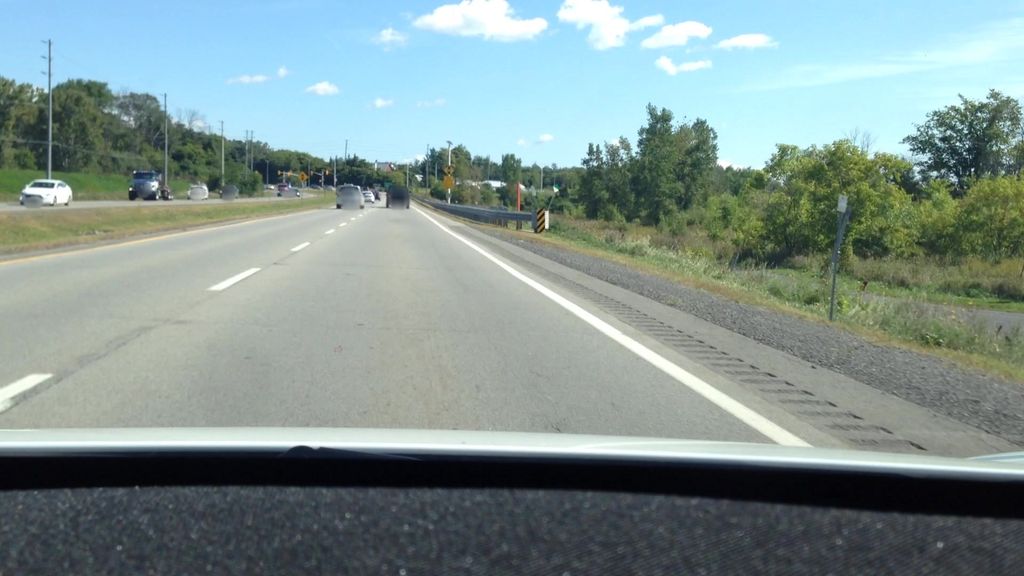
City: ottawa-gatineau